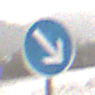
Verkehrszeichen: VorgeschriebeneVorbeifahrtRechts
Umgebung: Outdoor, Nature
Tageszeit: Midday
Wetter: Overcast
Licht: Natural
Jahreszeit: Winter
Kontrast: LowContrast